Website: home-depot
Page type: added-to-cart
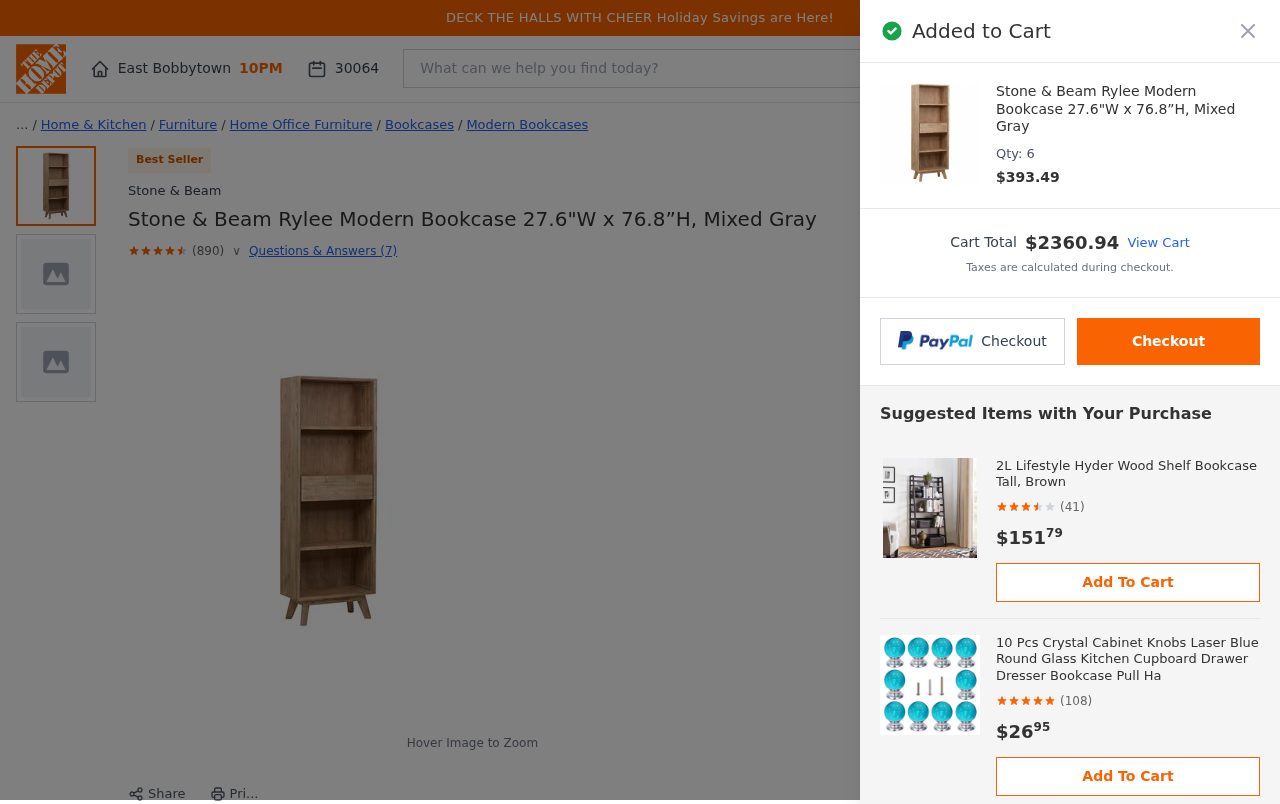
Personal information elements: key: PII_CITY
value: East Bobbytown
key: PII_POSTCODE
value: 30064
Product elements: key: PRODUCT1_BRAND
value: Stone & Beam
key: PRODUCT1_BREADCRUMB
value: Home & Kitchen
Furniture
Home Office Furniture
Bookcases
Modern Bookcases
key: PRODUCT1_NAME
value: Stone & Beam Rylee Modern Bookcase 27.6"W x 76.8”H, Mixed Gray
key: PRODUCT1_NUM_RATINGS
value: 890
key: PRODUCT1_PRICE
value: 393.49
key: PRODUCT1_QUANTITY
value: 6
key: PRODUCT1_RATING
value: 4.8
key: PRODUCT2_NAME
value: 2L Lifestyle Hyder Wood Shelf Bookcase Tall, Brown
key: PRODUCT2_NUM_RATINGS
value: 41
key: PRODUCT2_PRICE
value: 151.79
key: PRODUCT2_RATING
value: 3.9
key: PRODUCT3_NAME
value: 10 Pcs Crystal Cabinet Knobs Laser Blue Round Glass Kitchen Cupboard Drawer Dresser Bookcase Pull Ha
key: PRODUCT3_NUM_RATINGS
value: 108
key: PRODUCT3_PRICE
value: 26.95
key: PRODUCT3_RATING
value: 5
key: PRODUCT4_NAME
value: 10 Pcs Crystal Cabinet Knobs Round Bubble Glass Kitchen Cupboard Drawer Dresser Bookcase Pull Handle
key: PRODUCT4_PRICE
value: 27.79
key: PRODUCT5_NAME
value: Iris Ohyama, 3 lockers MDF wood shelf/storage furniture/Cube Bookcase CX-3, brown, 41.5 x 29 x 88 cm
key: PRODUCT5_NUM_RATINGS
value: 104
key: PRODUCT5_PRICE
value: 162.49
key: PRODUCT5_RATING
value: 4.5
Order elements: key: ORDER_TOTAL
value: $2360.94
Search elements: key: HEADER_SEARCH
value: What can we help you find today?